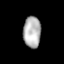
Tissue: lung
Cell type: Endothelial cells
Senescence score: 0.6157
Nuclear area (px): 540
Mean DAPI intensity: 177.969